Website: walmart
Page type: billing-address
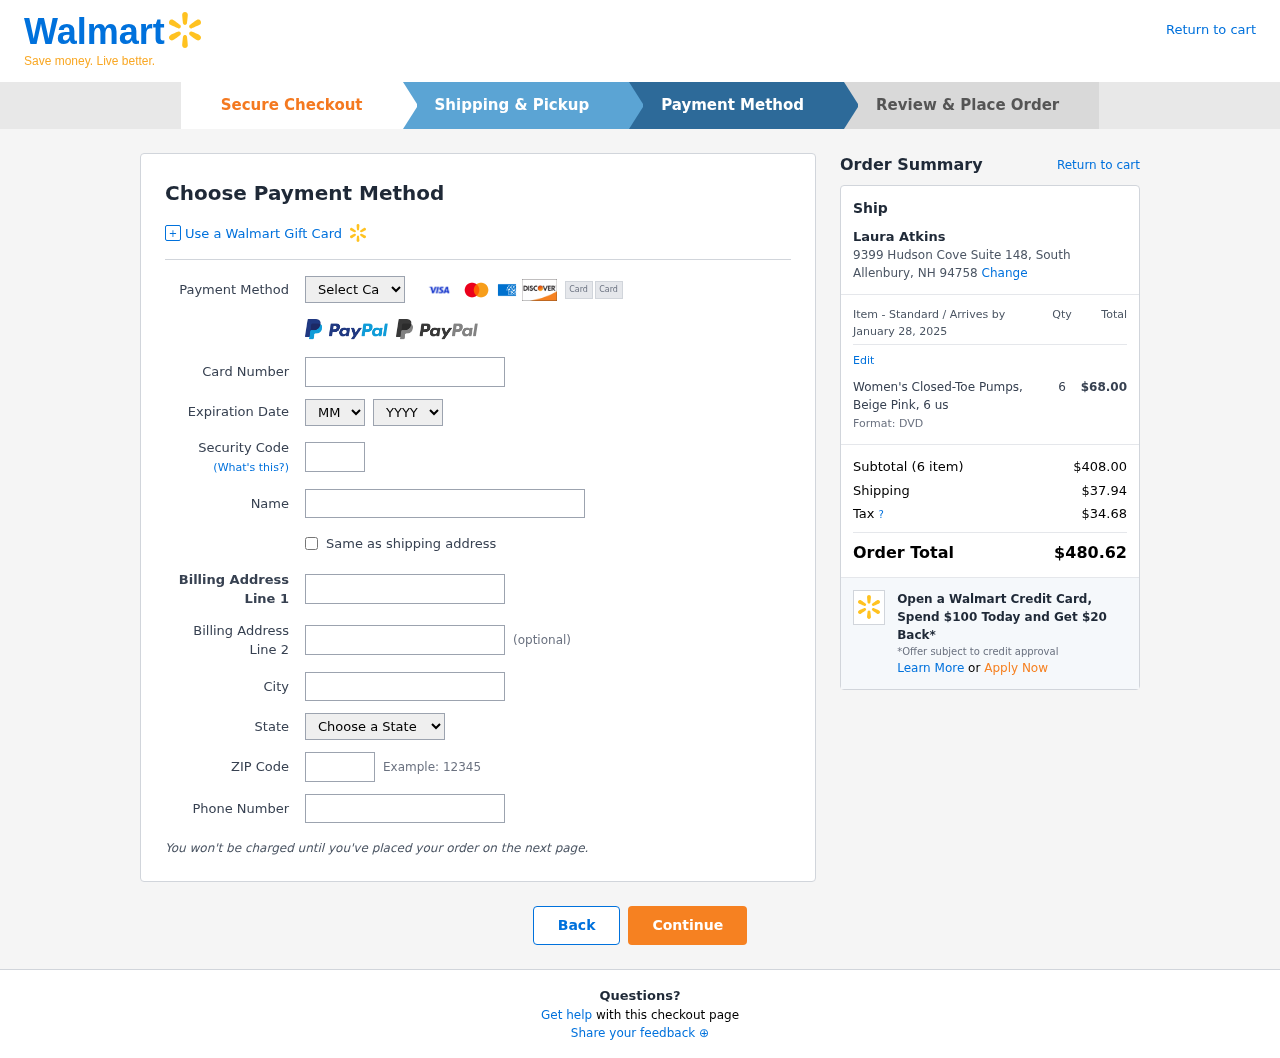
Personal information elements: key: PII_CARD_CVV
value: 021
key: PII_CARD_EXPIRY_MONTH
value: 06
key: PII_CARD_EXPIRY_YEAR
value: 29
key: PII_CARD_NUMBER
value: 4511 0004 0681 8637
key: PII_CARD_TYPE
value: Visa
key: PII_CITY
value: South Allenbury
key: PII_CITY_STATE_ZIP
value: South Allenbury, NH 94758
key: PII_FULLNAME
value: Laura Atkins
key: PII_PHONE
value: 8029355763
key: PII_POSTCODE
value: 94758
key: PII_STATE
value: New Hampshire
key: PII_STREET
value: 9399 Hudson Cove Suite 148
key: PII_STREET2
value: Suite 258
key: PII_FULLNAME2
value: Laura Atkins
Product elements: key: PRODUCT1_NAME
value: Women's Closed-Toe Pumps, Beige Pink, 6 us
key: PRODUCT1_PRICE
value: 68
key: PRODUCT1_QUANTITY
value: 6
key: PRODUCT1_DESC
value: Format: DVD
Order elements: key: ORDER_DELIVERY_DATE
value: January 28, 2025
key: ORDER_NUM_ITEMS
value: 6
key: ORDER_SUBTOTAL
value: $408.00
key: ORDER_SHIPPING_COST
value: $37.94
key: ORDER_TAX
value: $34.68
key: ORDER_TOTAL
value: $480.62